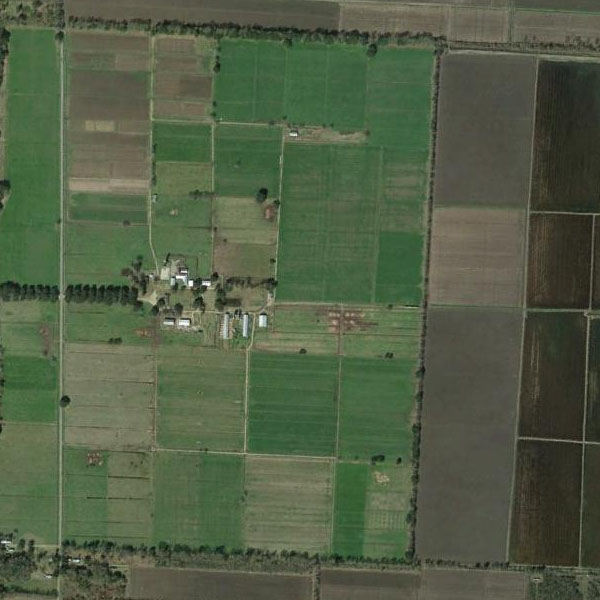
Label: Farmland